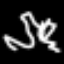
Label: squiggle